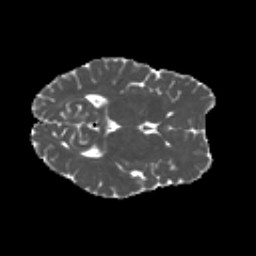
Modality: MD
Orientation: axial
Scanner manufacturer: siemens
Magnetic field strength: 3 T
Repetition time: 4.16 s
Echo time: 0.0806 s